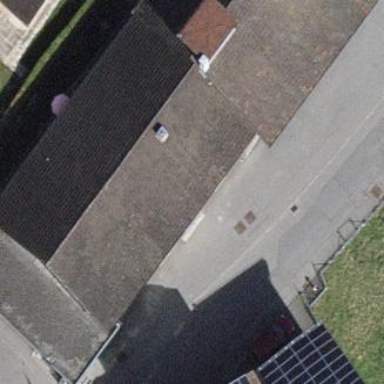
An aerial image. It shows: Supermarket building.